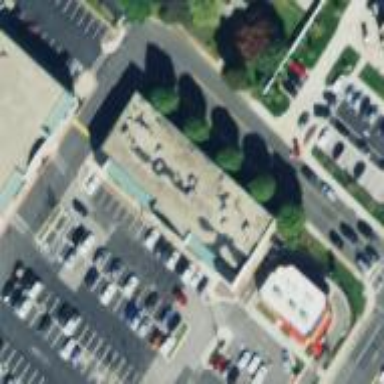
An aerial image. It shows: Retail building.